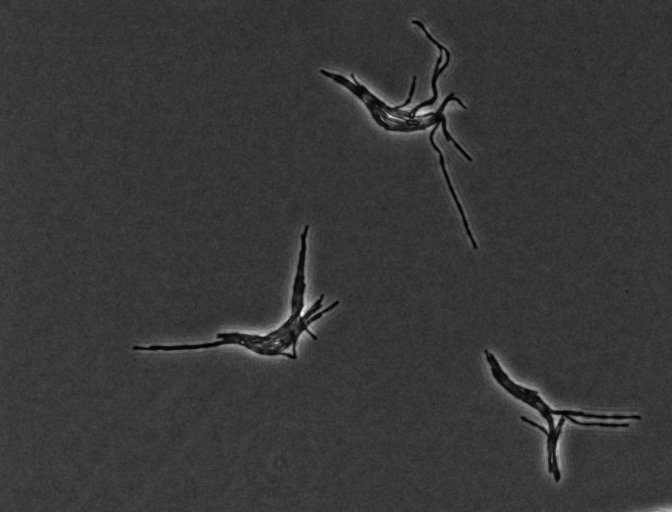
Phase contrast microscopy, 20x objective, 3 h incubation